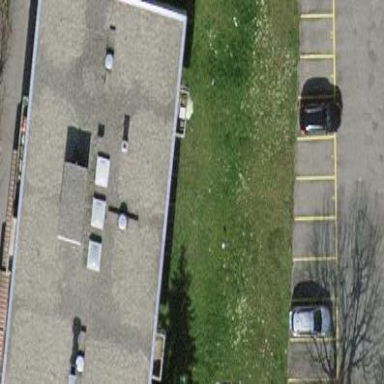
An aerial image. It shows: Apartment building with flat roof.